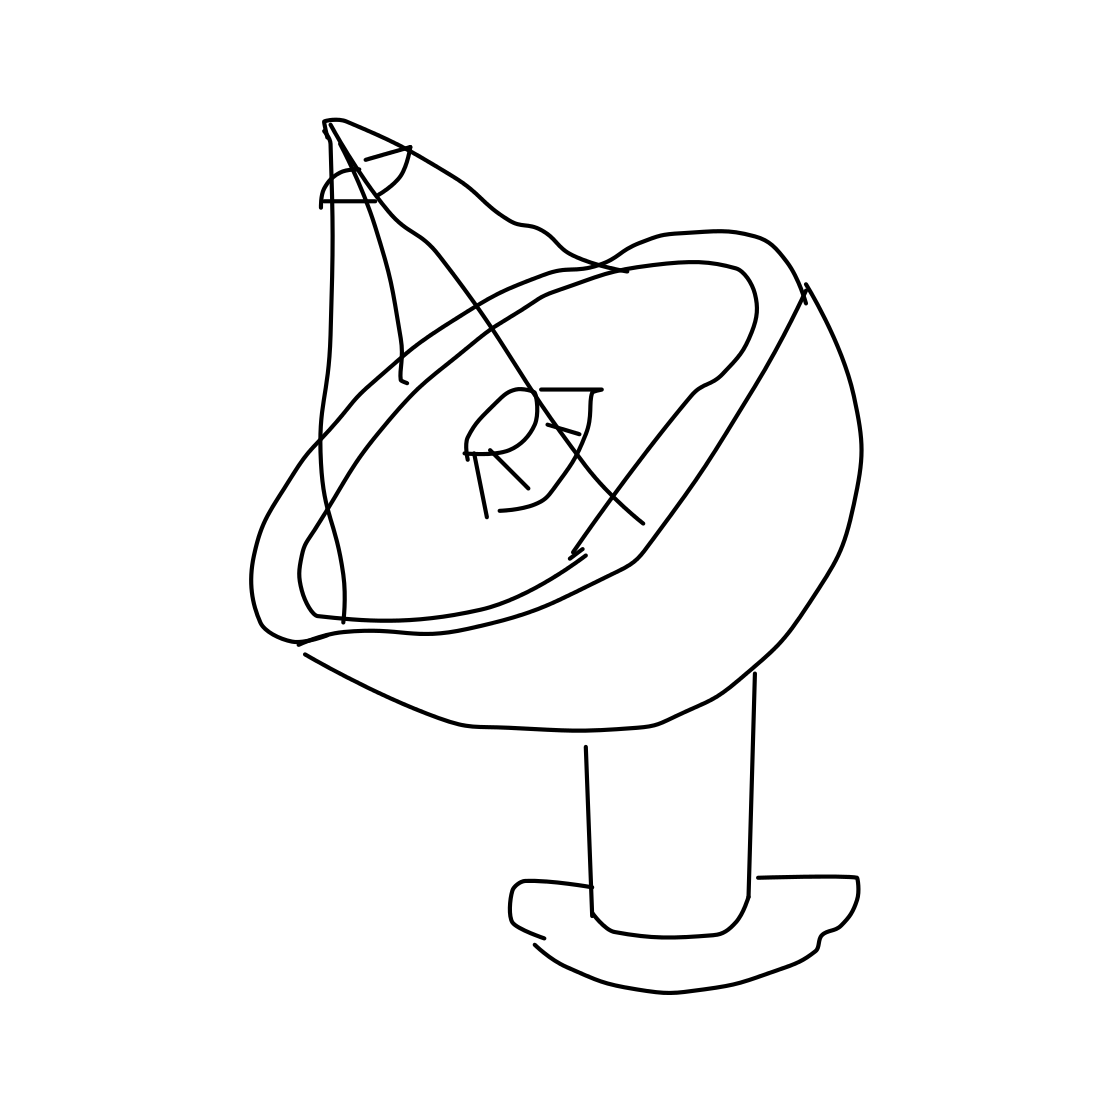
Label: satellite dish